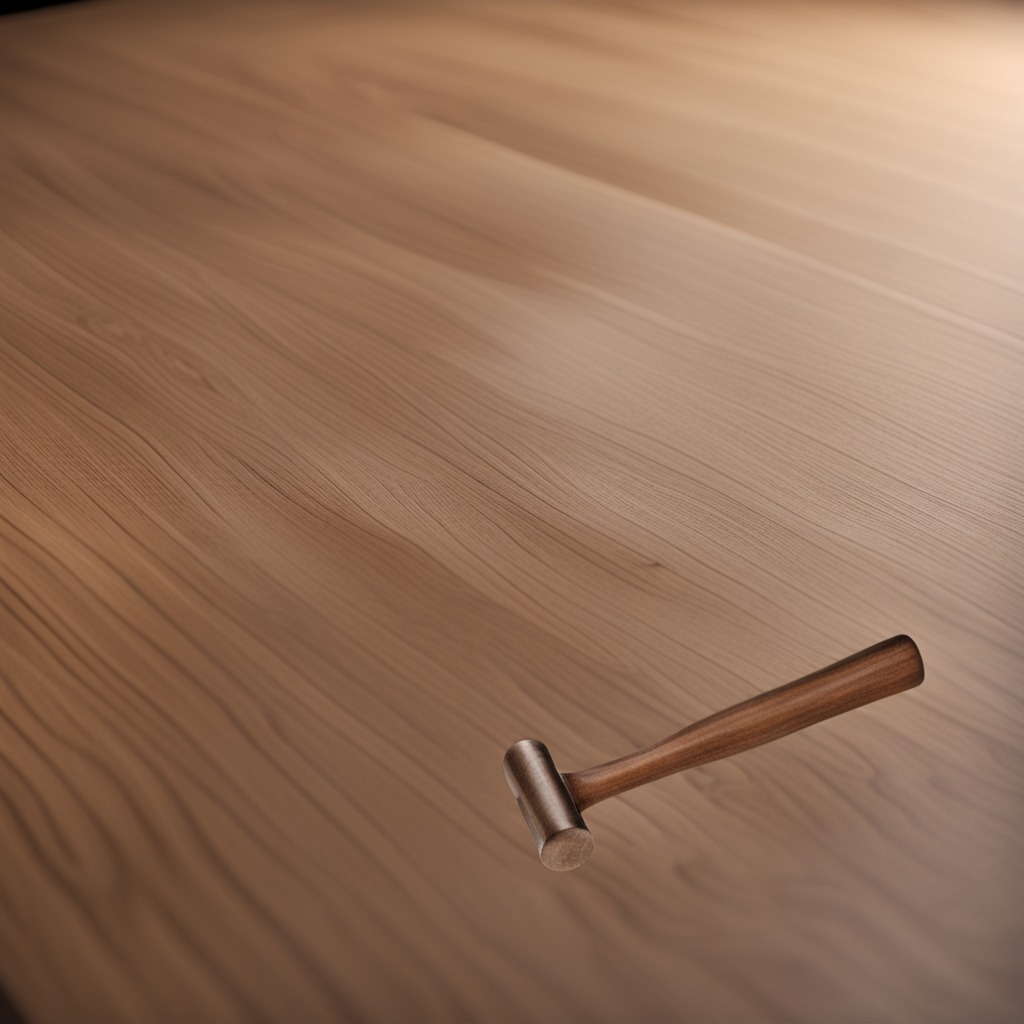
A hammer lying on a wooden table.